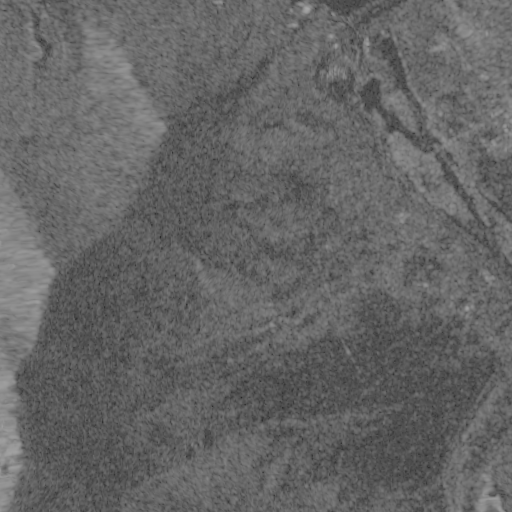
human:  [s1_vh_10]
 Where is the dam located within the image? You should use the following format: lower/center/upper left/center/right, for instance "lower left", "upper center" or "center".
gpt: The dam is located in the upper right of the image.
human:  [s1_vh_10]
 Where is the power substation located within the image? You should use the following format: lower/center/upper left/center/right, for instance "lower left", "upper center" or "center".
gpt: The power substation is located in the center right of the image.
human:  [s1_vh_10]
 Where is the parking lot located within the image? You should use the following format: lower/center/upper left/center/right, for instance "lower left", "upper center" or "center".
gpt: There is no parking lot in the image.

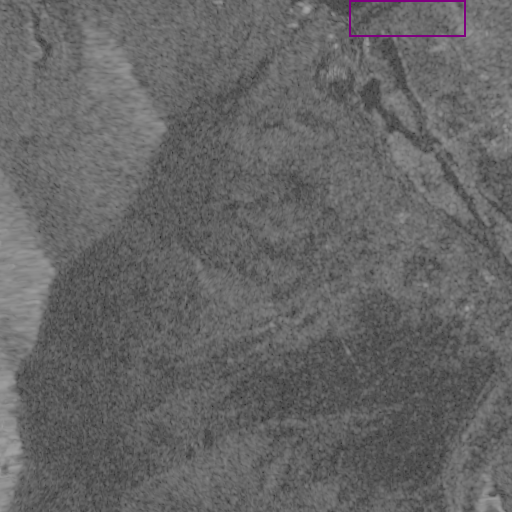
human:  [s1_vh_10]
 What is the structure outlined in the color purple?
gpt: The structure outlined in purple is a dam.
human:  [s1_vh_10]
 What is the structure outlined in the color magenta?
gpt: There is no magenta outline.